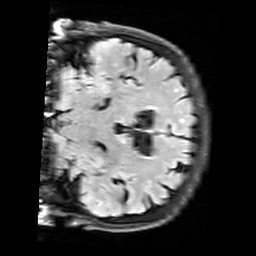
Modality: FLAIR
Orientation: coronal
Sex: female
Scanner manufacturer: siemens
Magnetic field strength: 3 T
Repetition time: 10 s
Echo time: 0.09 s